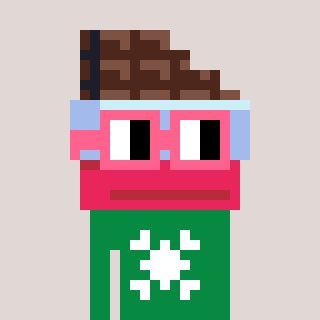
a pixel art character with square pink glasses, a chocolate-shaped head and a green-colored body on a warm background